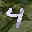
Label: 4